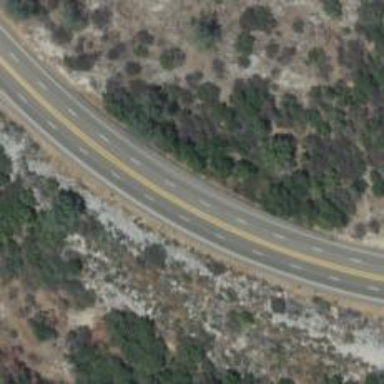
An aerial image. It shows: Secondary road with asphalt surface.